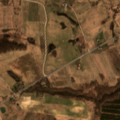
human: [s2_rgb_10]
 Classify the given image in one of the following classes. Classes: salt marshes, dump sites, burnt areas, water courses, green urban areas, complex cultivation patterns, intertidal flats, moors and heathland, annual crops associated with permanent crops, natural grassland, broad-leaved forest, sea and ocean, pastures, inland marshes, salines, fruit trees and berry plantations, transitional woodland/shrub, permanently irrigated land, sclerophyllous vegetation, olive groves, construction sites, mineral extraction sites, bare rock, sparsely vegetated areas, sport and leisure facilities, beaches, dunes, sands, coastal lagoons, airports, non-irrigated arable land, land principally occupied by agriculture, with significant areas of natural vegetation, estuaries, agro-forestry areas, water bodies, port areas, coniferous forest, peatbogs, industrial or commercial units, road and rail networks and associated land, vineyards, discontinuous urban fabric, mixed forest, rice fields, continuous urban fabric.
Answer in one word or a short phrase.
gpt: non-irrigated arable land, complex cultivation patterns, land principally occupied by agriculture, with significant areas of natural vegetation, transitional woodland/shrub